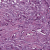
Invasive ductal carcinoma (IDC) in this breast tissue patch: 1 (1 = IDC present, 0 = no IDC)